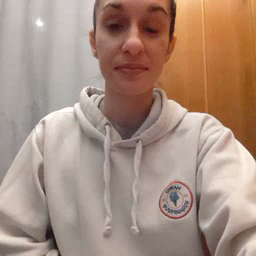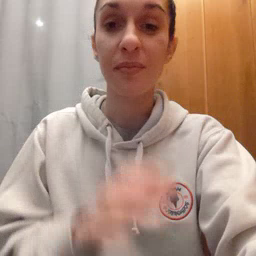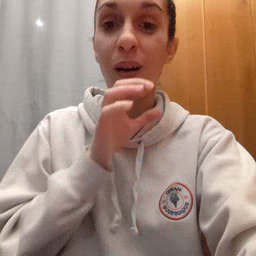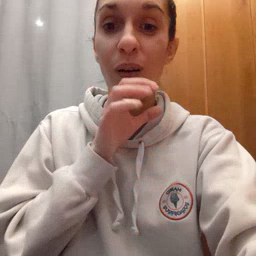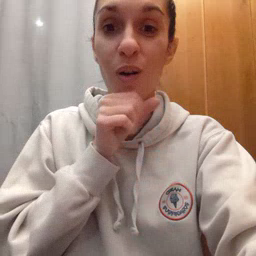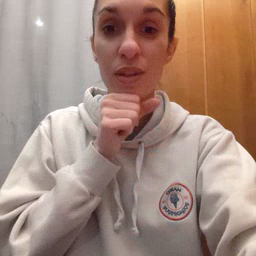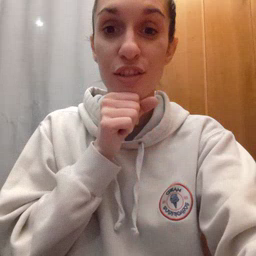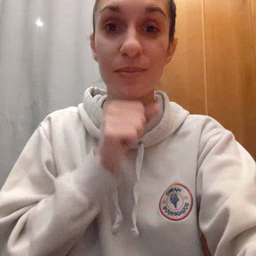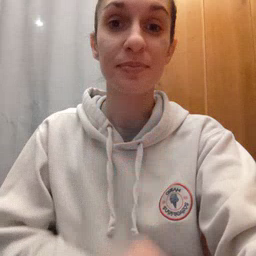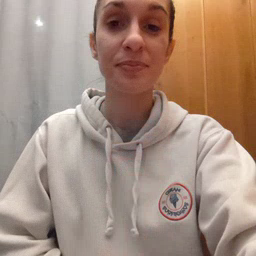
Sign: orange